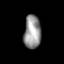
Tissue: prostate
Cell type: T cells
Senescence score: 0.705
Nuclear area (px): 560
Mean DAPI intensity: 148.877